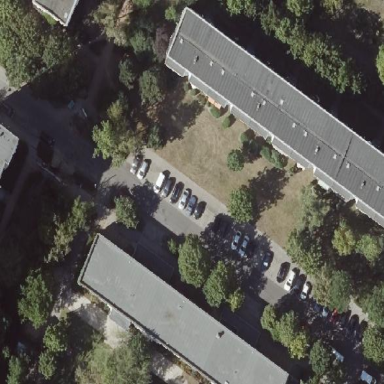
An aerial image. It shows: Street-side parking area with concrete surface.